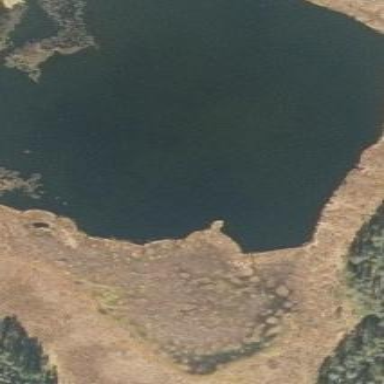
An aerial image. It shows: Serene lake.